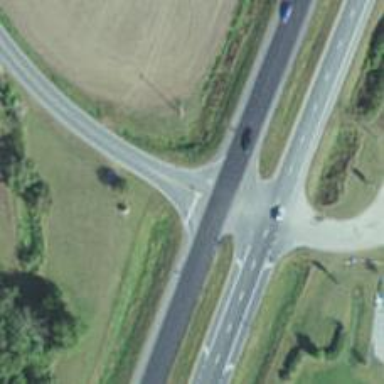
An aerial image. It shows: Stop road.